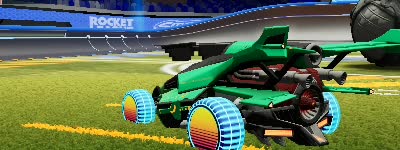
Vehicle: aftershock